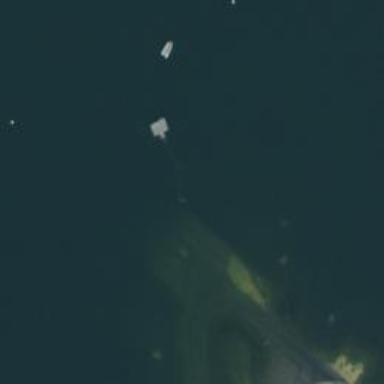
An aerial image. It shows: Man-made pier.